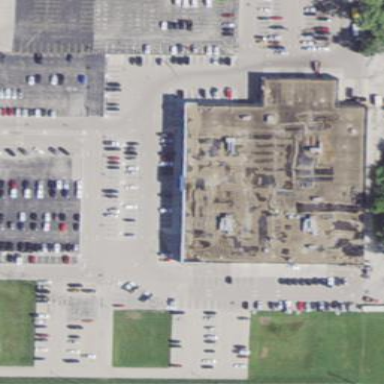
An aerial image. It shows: Building that houses car shop.